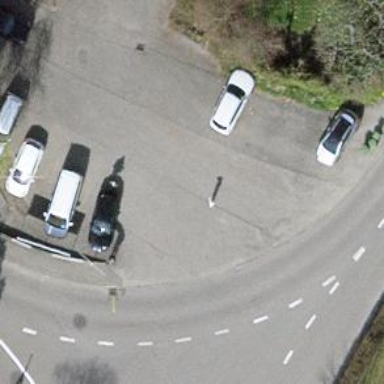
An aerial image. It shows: Parking area.